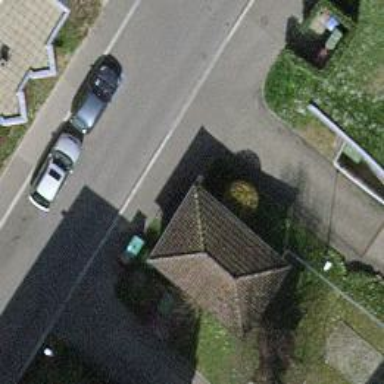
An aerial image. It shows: Shed.